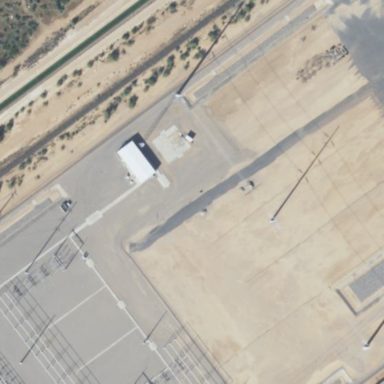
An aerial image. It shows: Outdoor distribution-level power substation enclosed by fence.